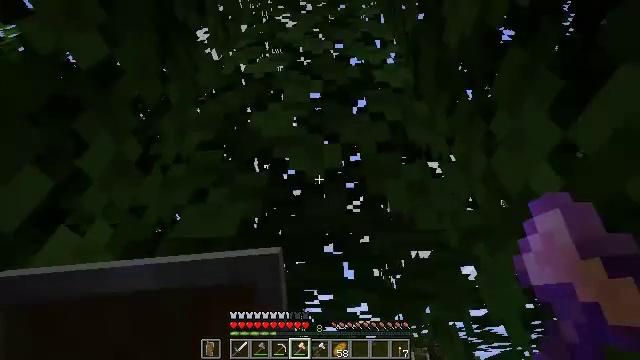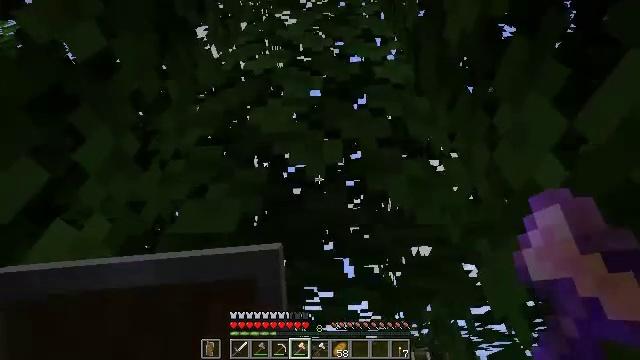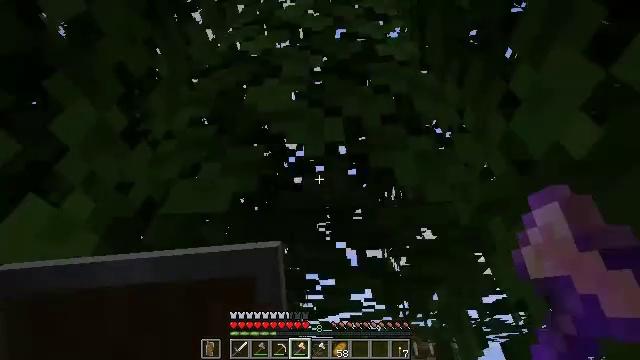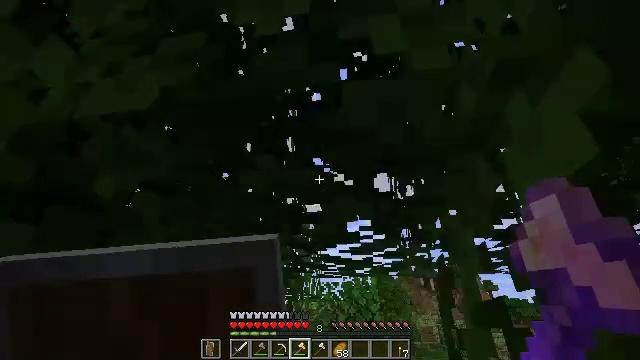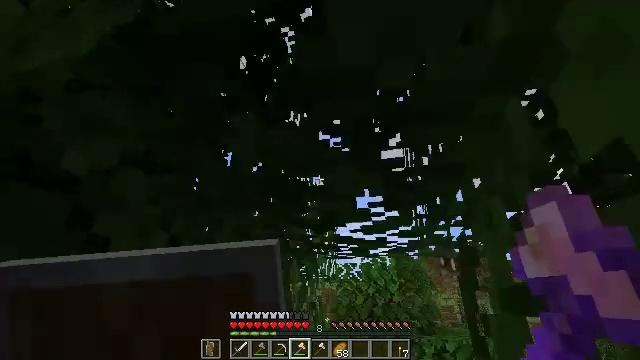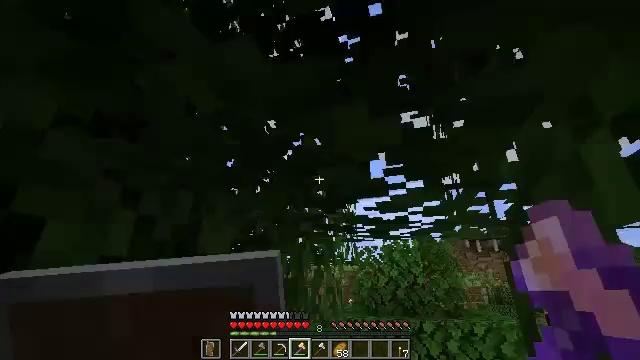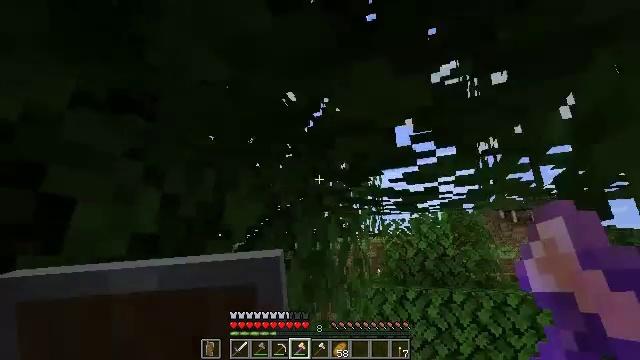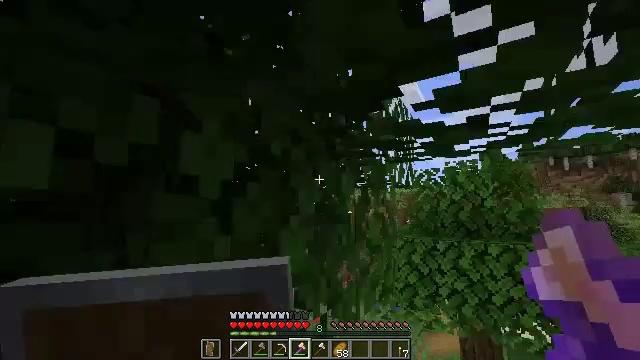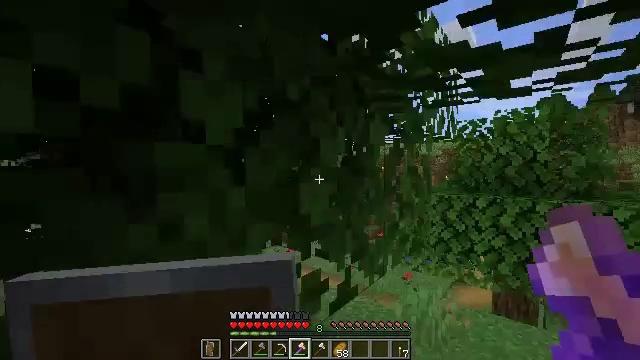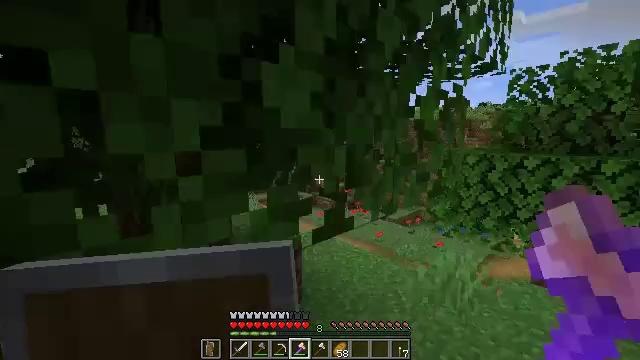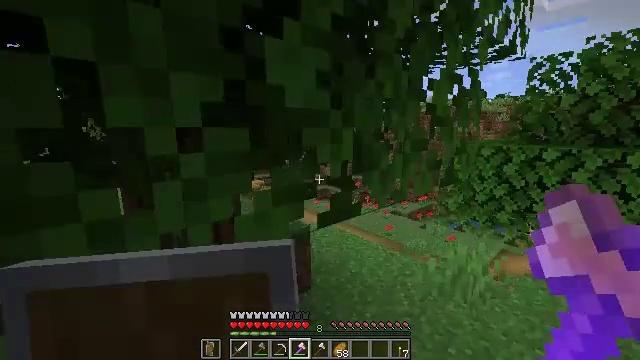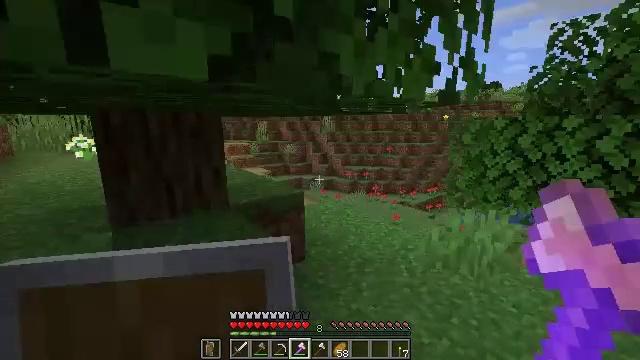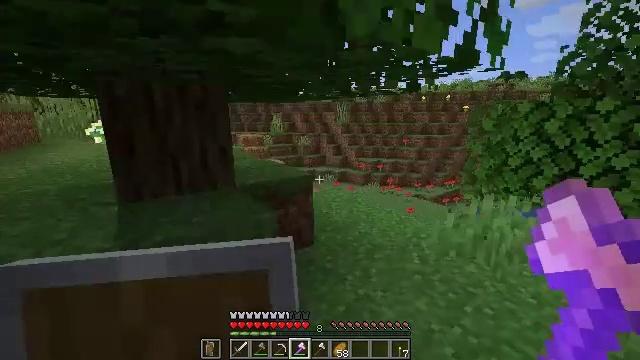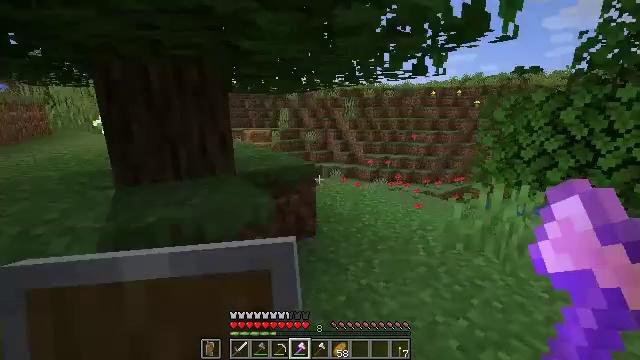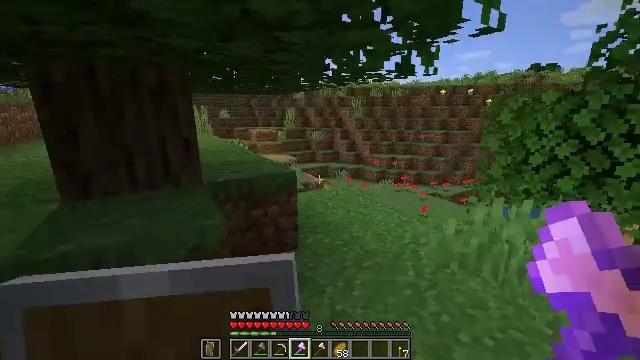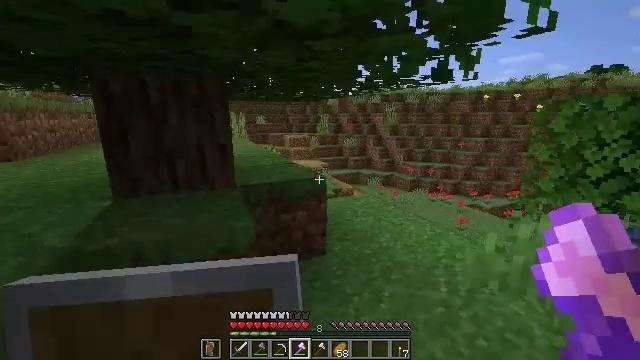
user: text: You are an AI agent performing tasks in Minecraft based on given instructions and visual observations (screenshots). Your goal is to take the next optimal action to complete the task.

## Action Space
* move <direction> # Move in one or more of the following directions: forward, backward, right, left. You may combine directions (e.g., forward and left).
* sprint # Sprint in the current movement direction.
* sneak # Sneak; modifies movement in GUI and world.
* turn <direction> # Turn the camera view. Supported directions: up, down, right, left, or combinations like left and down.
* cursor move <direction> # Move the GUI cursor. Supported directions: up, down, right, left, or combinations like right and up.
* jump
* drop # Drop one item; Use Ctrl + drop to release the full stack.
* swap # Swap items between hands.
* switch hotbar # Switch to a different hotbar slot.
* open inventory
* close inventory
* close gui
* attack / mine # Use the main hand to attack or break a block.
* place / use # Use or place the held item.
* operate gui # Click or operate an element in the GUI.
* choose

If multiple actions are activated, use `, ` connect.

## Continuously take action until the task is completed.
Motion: motion action
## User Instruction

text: Remove oak leaves from branches.
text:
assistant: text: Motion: move forward
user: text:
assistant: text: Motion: move forward and move right, turn down
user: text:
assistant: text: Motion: move forward and move right, turn left and down
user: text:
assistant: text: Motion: move forward and move right, turn left and down
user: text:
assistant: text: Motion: move forward and move right, turn left and down
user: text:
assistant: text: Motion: move forward and move right, turn left and down
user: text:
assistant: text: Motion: move forward and move right, turn left and down
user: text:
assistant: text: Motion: move forward and move right, turn left and down
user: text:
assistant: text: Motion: move forward and move right, turn left and down
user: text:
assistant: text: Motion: move forward and move right, turn left and down
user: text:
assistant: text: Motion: move forward and move right, turn left and down
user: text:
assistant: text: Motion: move forward and move right, turn left and down
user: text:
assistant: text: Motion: move forward and move right, turn left
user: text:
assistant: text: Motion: move forward and move right, turn left
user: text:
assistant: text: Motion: move forward and move right, turn left and up
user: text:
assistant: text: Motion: move forward and move right, turn left and up
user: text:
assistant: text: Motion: move forward and move right, turn left and up
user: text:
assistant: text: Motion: move forward and move right, turn left and up
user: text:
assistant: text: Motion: move forward and move right, turn left
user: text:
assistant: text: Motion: move forward and move right, turn left
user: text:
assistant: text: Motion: move forward and move right, turn left and up
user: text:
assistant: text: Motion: move forward and move right, turn left and up
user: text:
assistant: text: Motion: move forward and move right, sneak, turn left and up
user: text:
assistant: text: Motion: move forward and move right, sneak, turn left and up
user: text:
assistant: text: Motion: move forward and move right, sneak, turn left and up
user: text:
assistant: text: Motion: move forward, sneak, turn left and up
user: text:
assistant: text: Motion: move forward, sneak, turn left and up
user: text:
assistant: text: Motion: move forward, sneak, turn up
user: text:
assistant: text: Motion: move forward, sneak, turn up
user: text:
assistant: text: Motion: move forward, sneak, turn up